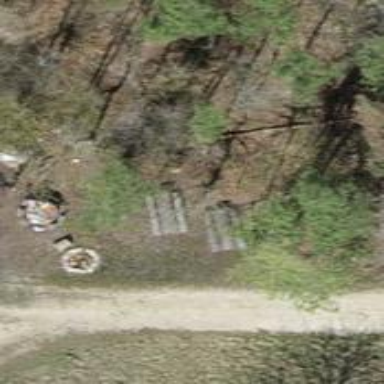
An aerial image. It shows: Picnic table located in leisure land area.